Question: I wanna print a div in a webpage. How to print a div tag in a web page.
I've attached an image to show what i wanna do. How do i print that div,
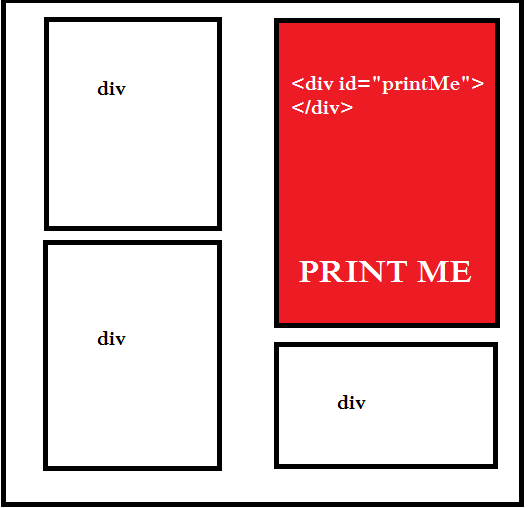
Answer: Do this in css:
'''
@media print {
*:not(#printMe){
display:none;
}
}
'''
'*:not(#printMe)' means all except '#printMe' div
If you want to trigger the print in javascript, do 'window.print()'